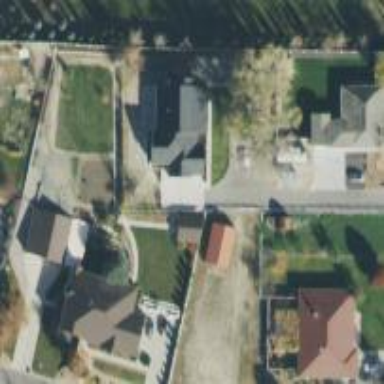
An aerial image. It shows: Driveway.